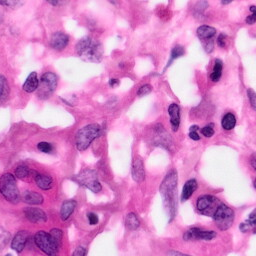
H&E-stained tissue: Pancreatic